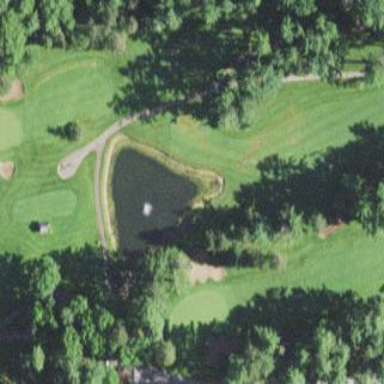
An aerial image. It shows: Water hazard on golf course. The hazard is natural water feature.